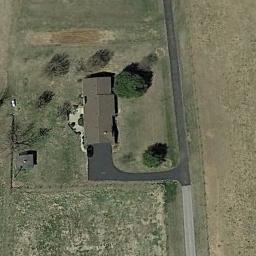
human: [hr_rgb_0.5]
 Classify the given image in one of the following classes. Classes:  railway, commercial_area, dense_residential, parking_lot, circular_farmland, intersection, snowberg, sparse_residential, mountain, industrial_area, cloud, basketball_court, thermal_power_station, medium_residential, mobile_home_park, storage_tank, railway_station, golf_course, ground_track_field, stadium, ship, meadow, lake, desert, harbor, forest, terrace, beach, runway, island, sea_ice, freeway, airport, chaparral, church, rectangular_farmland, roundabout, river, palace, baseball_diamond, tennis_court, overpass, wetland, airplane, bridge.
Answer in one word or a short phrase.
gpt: sparse_residential